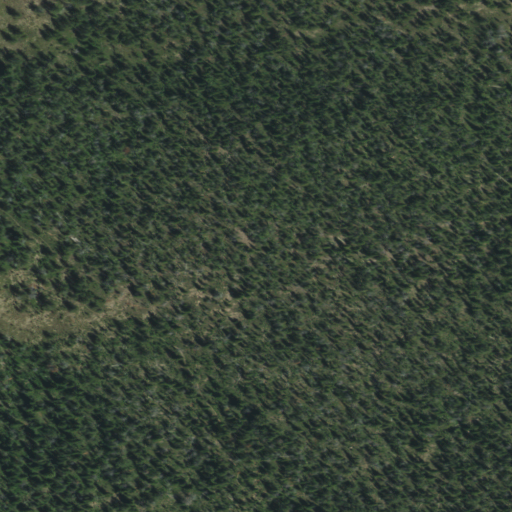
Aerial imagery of gap in Wyoming named Jackass Pass containing evergreen forest and shrub